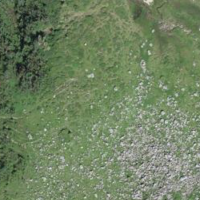
EUNIS habitat code: 26
Species observed at this site:
Omocestus viridulus